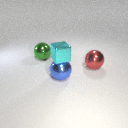
large red metal sphere to the right of large blue metal sphere